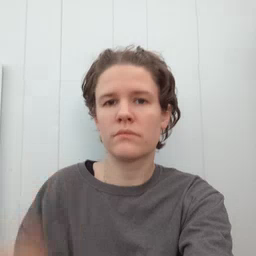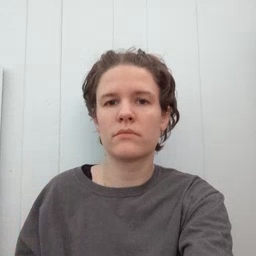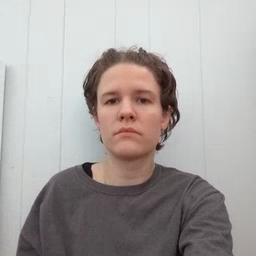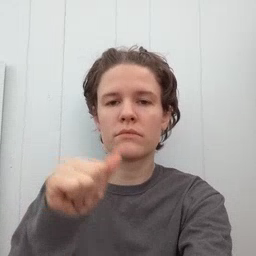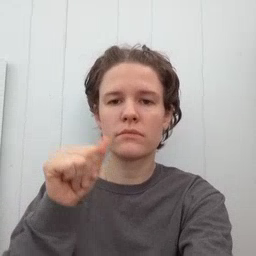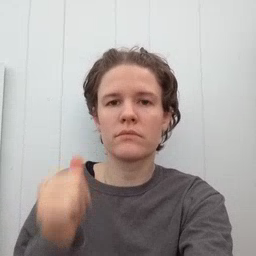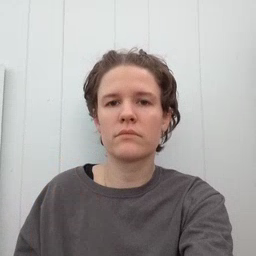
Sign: aunt